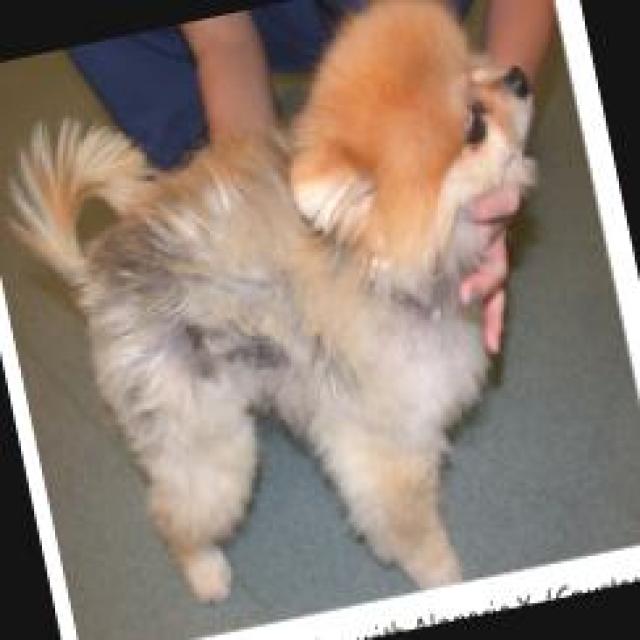
Canine fungal skin infection — characterized by alopecia, scaling, crusting, and circular lesions. Common agents include Malassezia and Candida species.